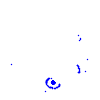
Particle: electron